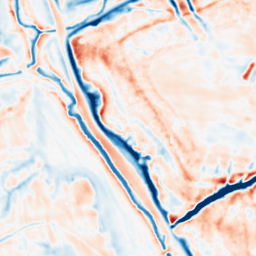
Category: multiscale
Decomposition family: dog_multiscale
Decomposition parameters: sigma_ratio: 1.4
n_scales: 5
base_sigma: 1
Upsampling method: lanczos
Upsampling parameters: scale: 8
Upsampling scale: 8